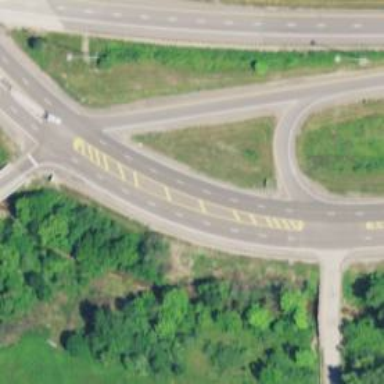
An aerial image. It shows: Primary highway.